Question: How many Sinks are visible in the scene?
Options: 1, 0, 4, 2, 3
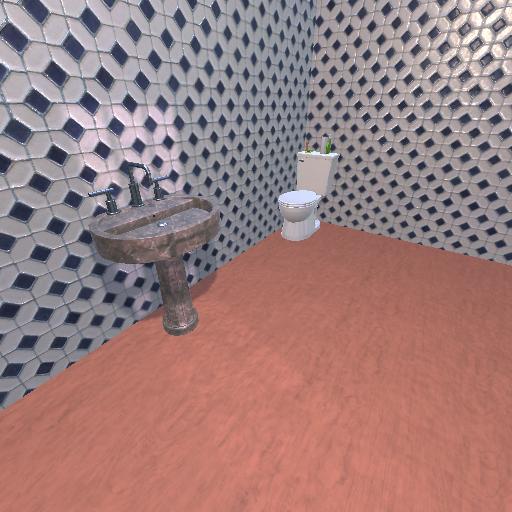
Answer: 1